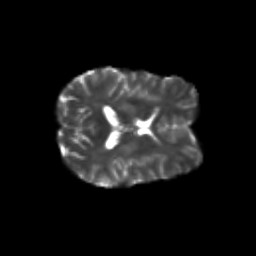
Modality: T2w
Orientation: axial
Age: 28
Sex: female
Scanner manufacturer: siemens
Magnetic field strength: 3 T
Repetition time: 3.5 s
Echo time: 0.113 s